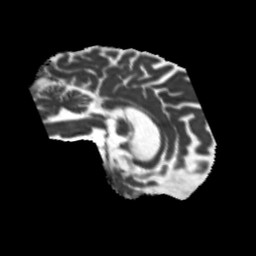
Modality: MD
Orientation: sagittal
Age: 55
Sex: male
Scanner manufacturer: siemens
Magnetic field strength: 3 T
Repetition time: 5.25 s
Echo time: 0.08 s